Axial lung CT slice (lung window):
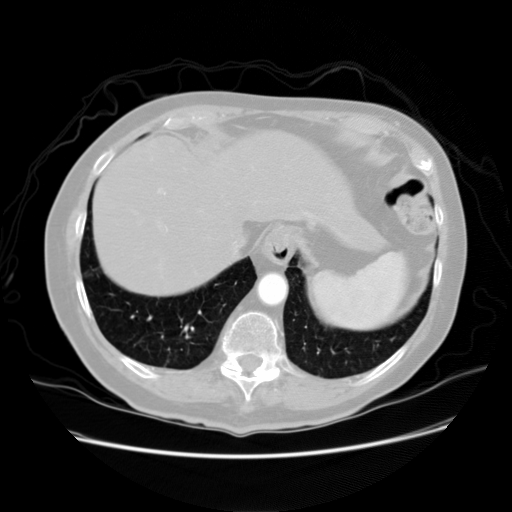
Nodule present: no